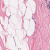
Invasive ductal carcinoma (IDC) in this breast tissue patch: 0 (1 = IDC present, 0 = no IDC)